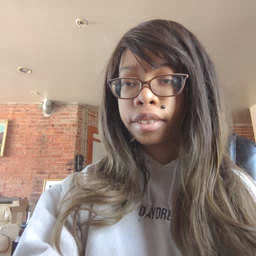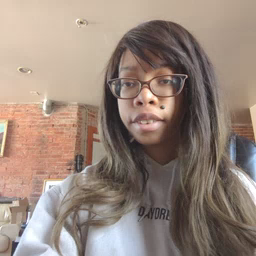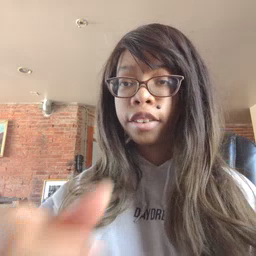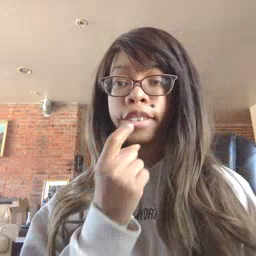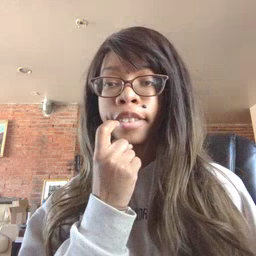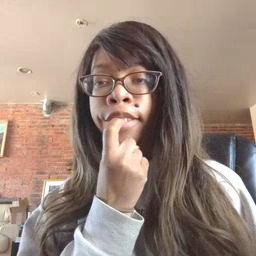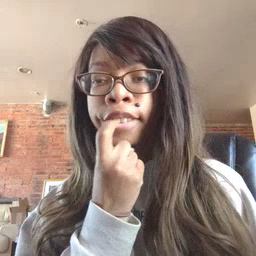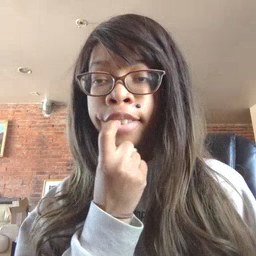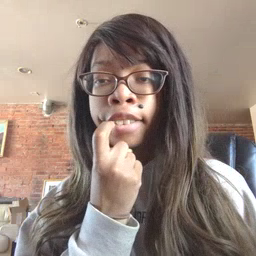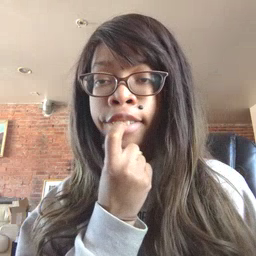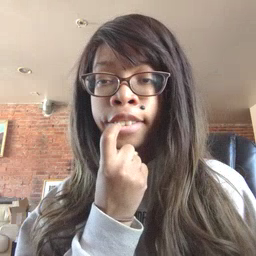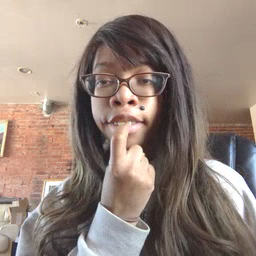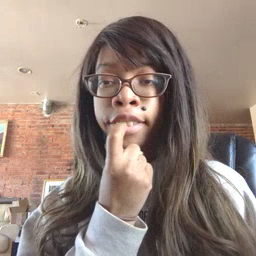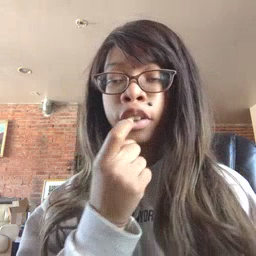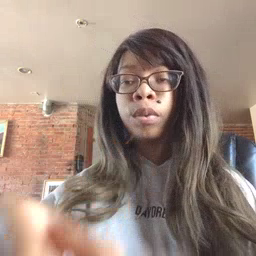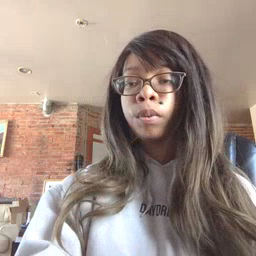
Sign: tooth